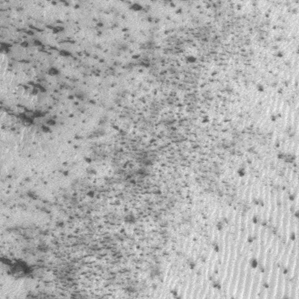
Label: frost